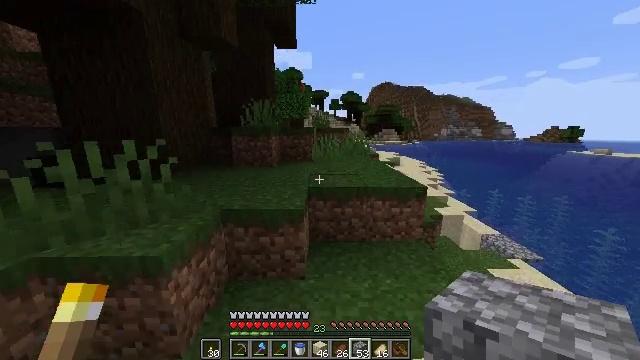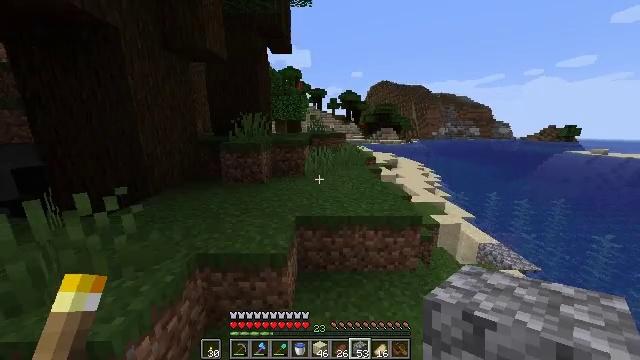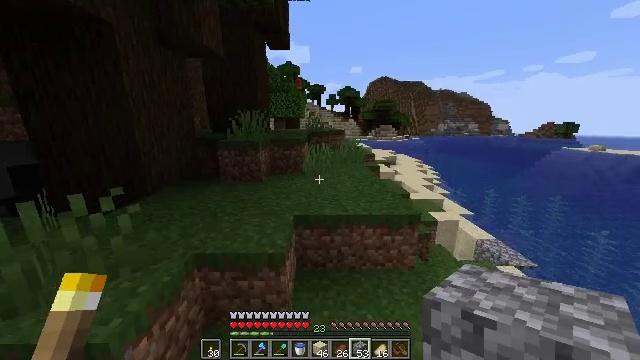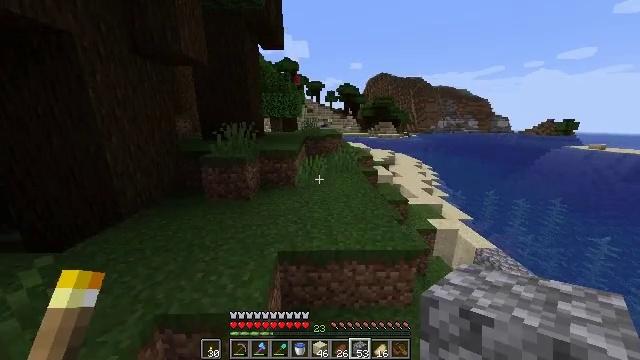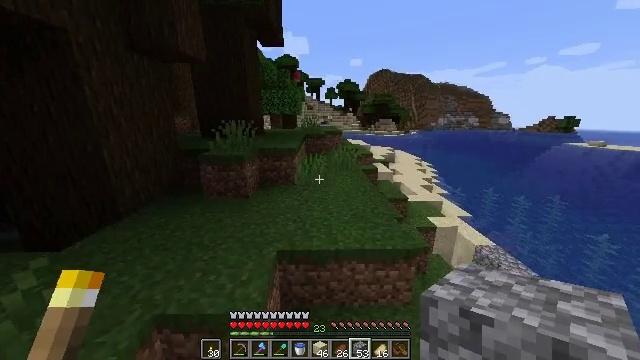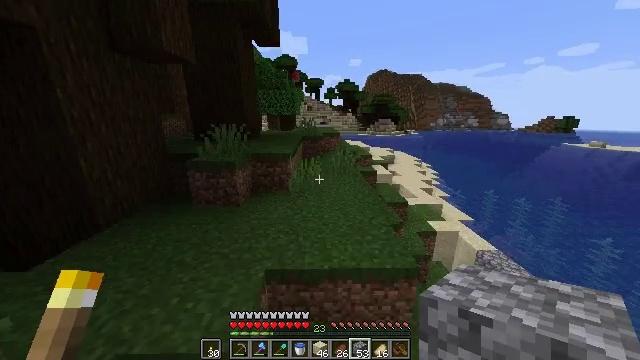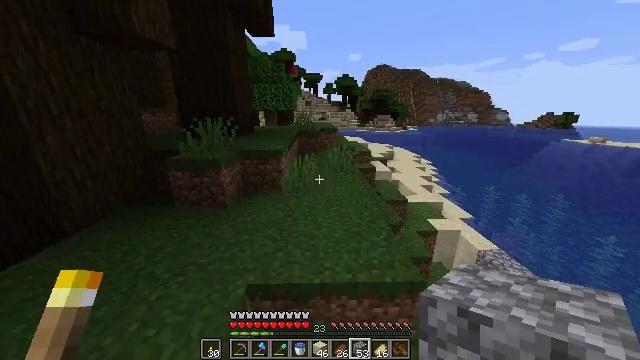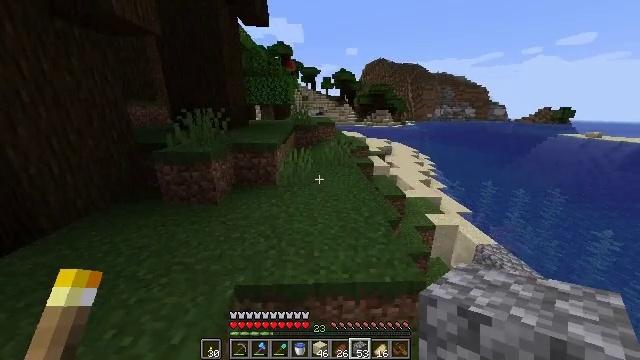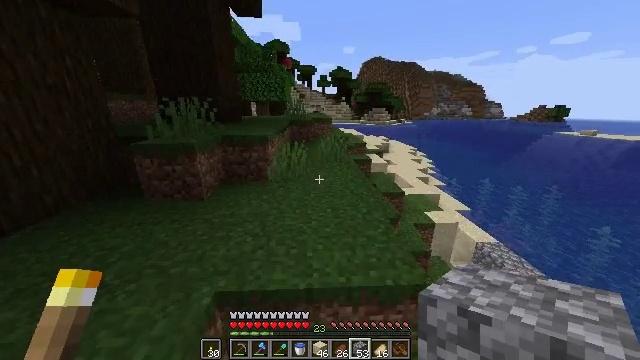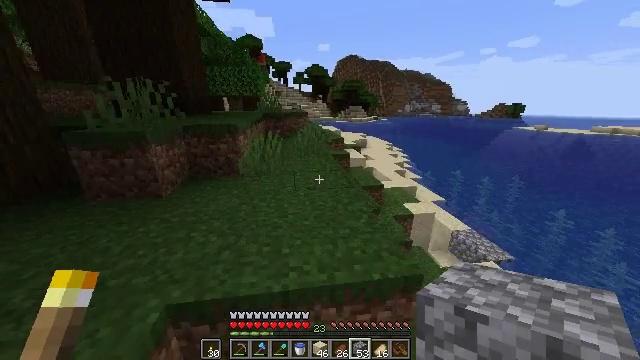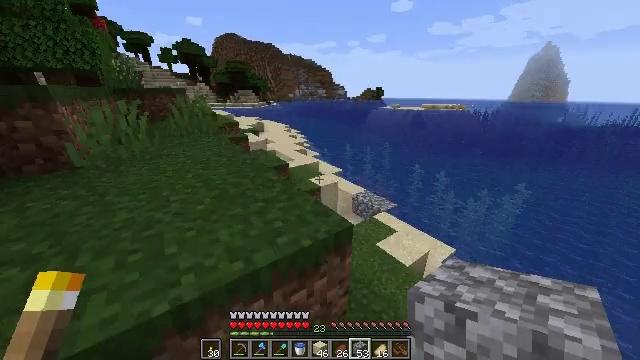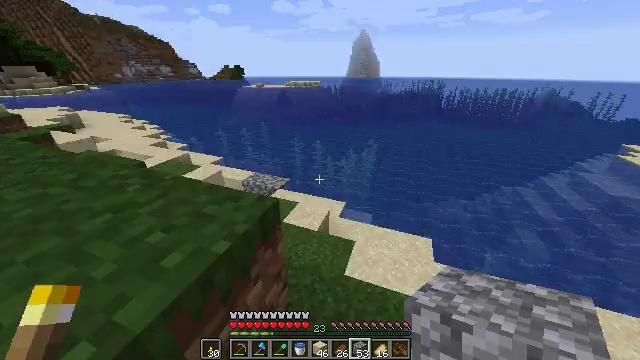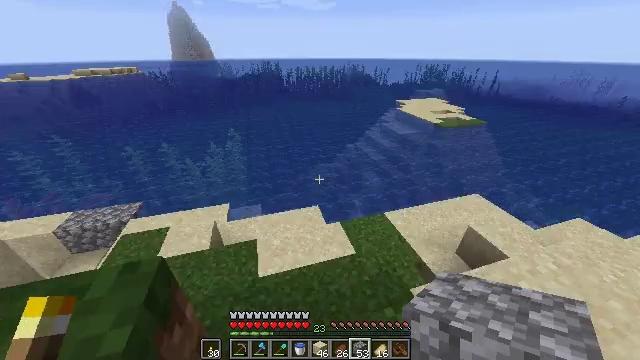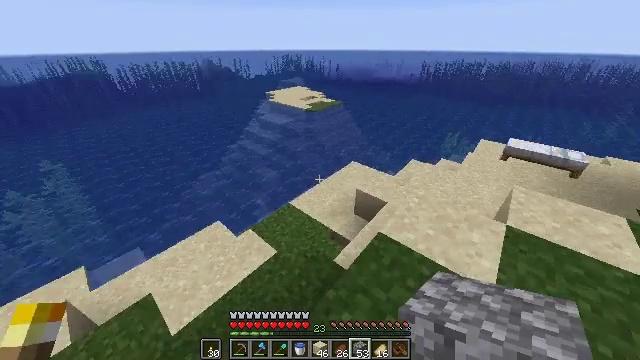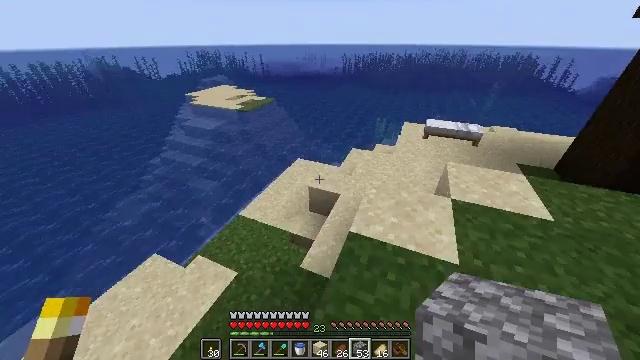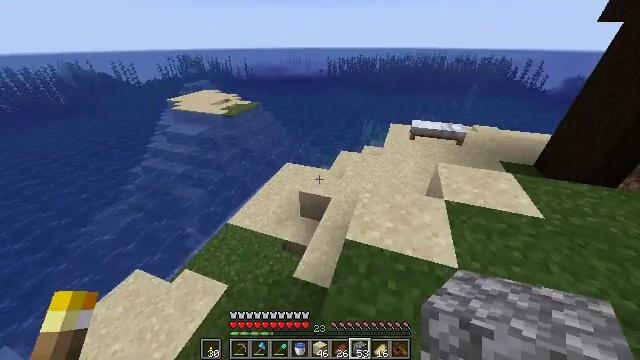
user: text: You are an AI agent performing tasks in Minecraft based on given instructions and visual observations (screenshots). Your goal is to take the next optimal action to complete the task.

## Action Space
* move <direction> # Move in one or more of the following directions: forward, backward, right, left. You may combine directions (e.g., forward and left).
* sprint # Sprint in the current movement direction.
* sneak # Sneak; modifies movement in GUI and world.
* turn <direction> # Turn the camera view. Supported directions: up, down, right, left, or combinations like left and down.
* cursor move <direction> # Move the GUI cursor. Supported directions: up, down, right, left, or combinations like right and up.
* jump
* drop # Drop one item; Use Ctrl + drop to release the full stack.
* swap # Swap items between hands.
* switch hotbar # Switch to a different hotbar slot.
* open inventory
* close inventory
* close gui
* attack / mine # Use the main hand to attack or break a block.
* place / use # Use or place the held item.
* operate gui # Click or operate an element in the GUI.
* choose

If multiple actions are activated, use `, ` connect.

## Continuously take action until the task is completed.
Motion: motion action
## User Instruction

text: Attack the white bed to collect it.
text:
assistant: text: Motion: move forward, sprint, jump
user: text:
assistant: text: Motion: move forward, sprint, jump
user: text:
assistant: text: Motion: move forward, sprint, turn down, jump
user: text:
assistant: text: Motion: move forward, sprint, jump
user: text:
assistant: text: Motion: move forward, sprint, jump
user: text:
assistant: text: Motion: move forward, sprint, turn down, jump
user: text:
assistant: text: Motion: move forward, sprint, turn down, jump
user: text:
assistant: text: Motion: move forward, sprint, jump
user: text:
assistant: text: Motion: move forward, sprint, turn right, jump
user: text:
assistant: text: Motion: move forward, sprint, turn right and down, jump
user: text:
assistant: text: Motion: move forward, sprint, turn right and down
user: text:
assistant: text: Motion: move forward, sprint, turn right and down
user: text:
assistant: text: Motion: move forward, sprint, turn right and down
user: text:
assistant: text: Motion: move forward, sprint, turn right and down
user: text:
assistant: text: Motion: move forward, sprint, turn right
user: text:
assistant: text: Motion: move forward, sprint, turn right
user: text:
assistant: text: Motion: move forward, sprint, turn right
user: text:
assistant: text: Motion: move forward, sprint
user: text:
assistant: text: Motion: move forward, sprint
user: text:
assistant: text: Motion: move forward, sprint, turn right and up
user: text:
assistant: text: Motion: move forward, sprint, turn right and up
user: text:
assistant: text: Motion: move forward, sprint, turn right and up
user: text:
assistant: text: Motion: move forward, sprint, turn right and up
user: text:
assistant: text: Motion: move forward, sprint, turn right and up
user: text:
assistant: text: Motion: move forward, sprint
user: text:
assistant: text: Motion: move forward, sprint
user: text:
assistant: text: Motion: move forward, sprint
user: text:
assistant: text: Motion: move forward, sprint
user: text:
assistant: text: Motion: move forward, sprint, turn right
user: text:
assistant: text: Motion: move forward, sprint, turn right